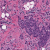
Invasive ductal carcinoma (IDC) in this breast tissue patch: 1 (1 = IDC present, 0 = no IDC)